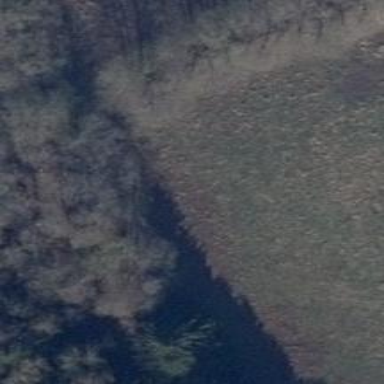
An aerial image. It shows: Row of trees in natural setting.